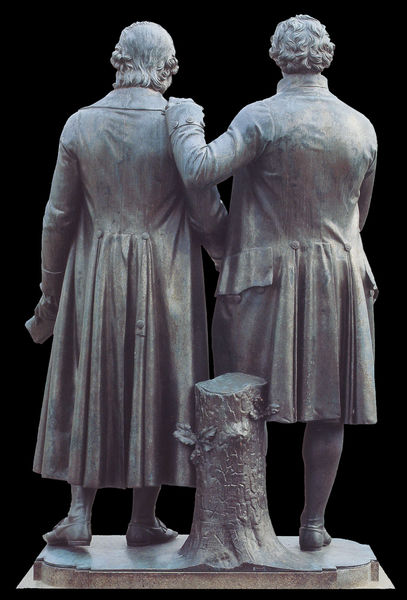
Titel: Goethe-Schiller-Denkmal als Doppelstandbild
Künstler: Ernst Rietschel
Standort: Weimar (EU - D - Thüringen)
Schlagwörter: baum, blätter, hand, frisur, geste, haar, marmor, männer, rücken, rock, arm, falten, baumstamm, stamm, figur, haare, mantel, locken, schulter, skulptur, statue, rückenansicht, papier, zwei, schuhe, romantik, dichter, bronze, hinterkopf, gehrock, buch, hinten, jacken, schiller, mäntel, wissenschaftler, rückansicht, freund, schriftrolle, aufbruch, schriftstück, goethe, berührung, baumstumpf, wanderung, klassisch, hinteransicht, ski, freunde, expedition, kollegen, erkunden, goehte, ma